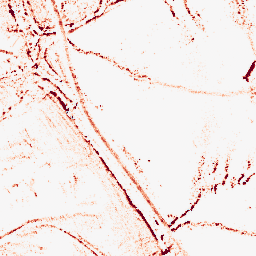
Category: morphological
Decomposition family: morphological_rect
Decomposition parameters: operation: opening
width: 5
height: 5
Upsampling method: quintic
Upsampling parameters: scale: 8
Upsampling scale: 8